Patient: sex F, age 51
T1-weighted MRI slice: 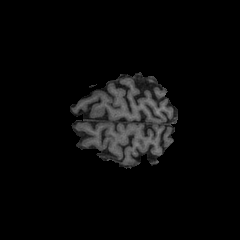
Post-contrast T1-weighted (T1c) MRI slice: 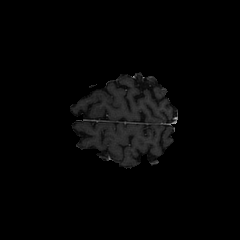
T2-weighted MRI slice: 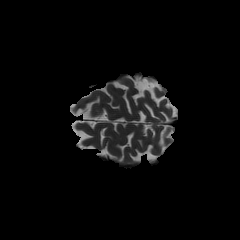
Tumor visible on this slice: no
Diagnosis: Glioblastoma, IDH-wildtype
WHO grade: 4